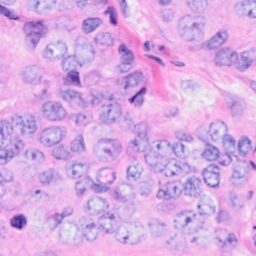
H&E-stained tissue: Breast